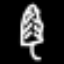
Label: leaf